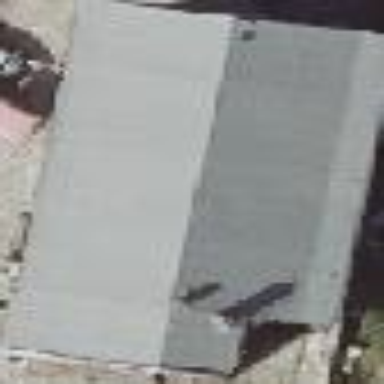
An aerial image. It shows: Commercial building with gabled roof.